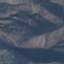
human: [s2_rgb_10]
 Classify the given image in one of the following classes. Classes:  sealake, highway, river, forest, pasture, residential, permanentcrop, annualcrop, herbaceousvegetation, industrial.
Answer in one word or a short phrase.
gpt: HerbaceousVegetation